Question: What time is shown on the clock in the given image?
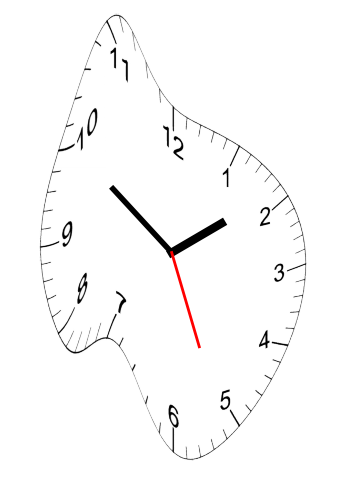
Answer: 01:50:26